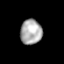
Tissue: prostate
Cell type: Epithelial cells
Senescence score: 0.3224
Nuclear area (px): 529
Mean DAPI intensity: 172.335